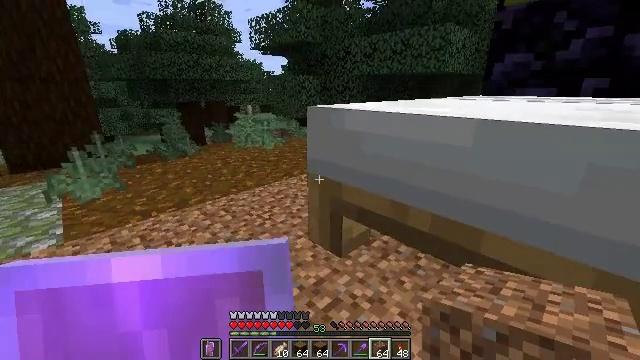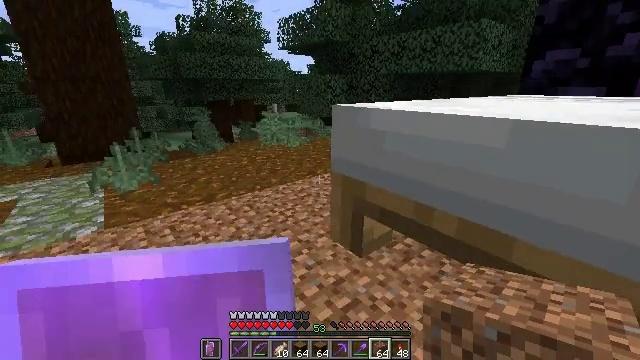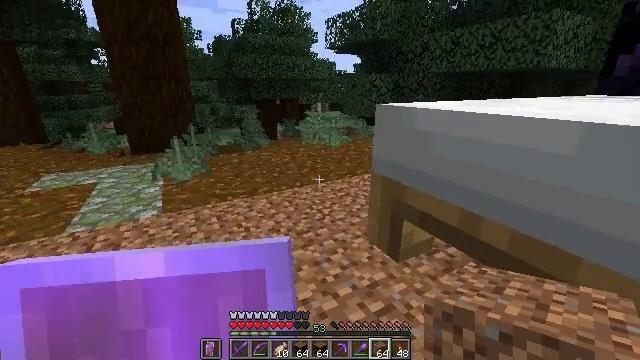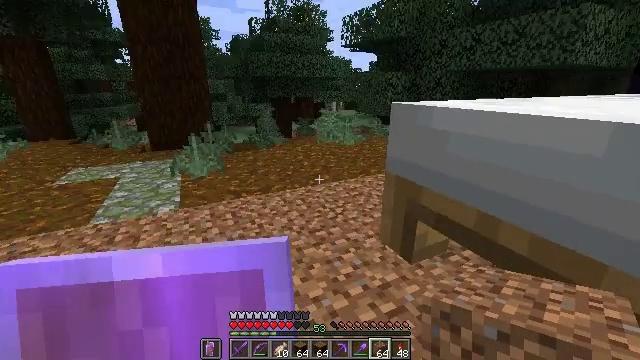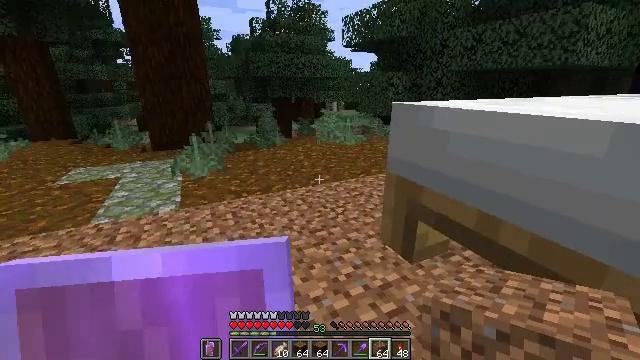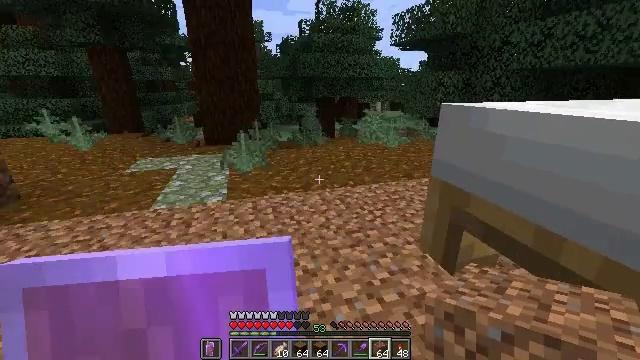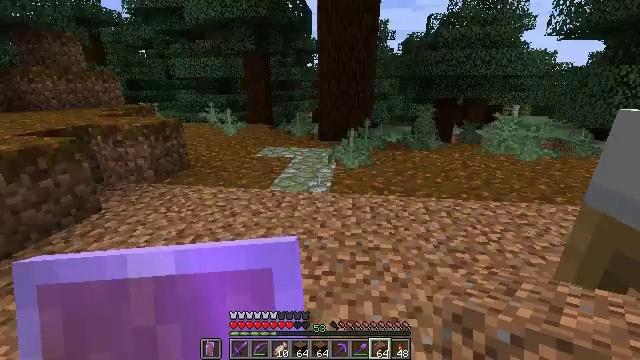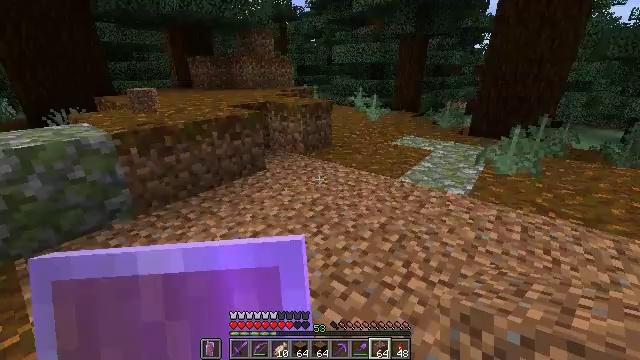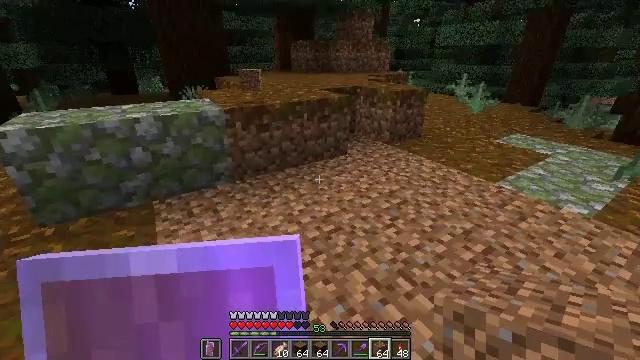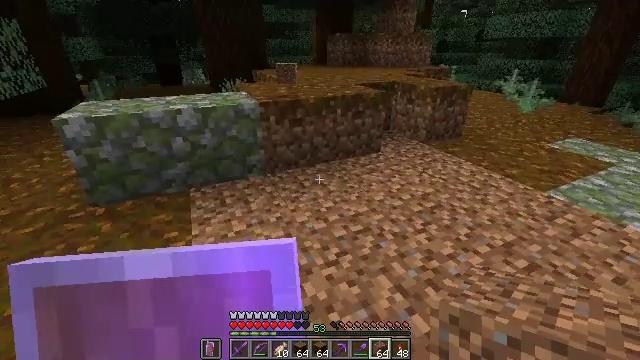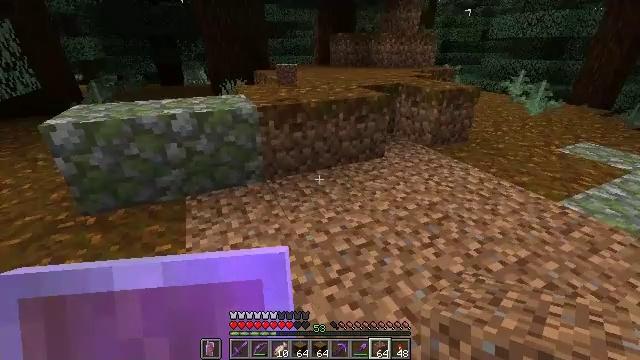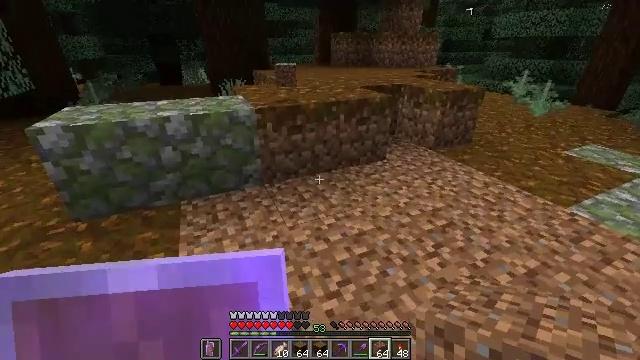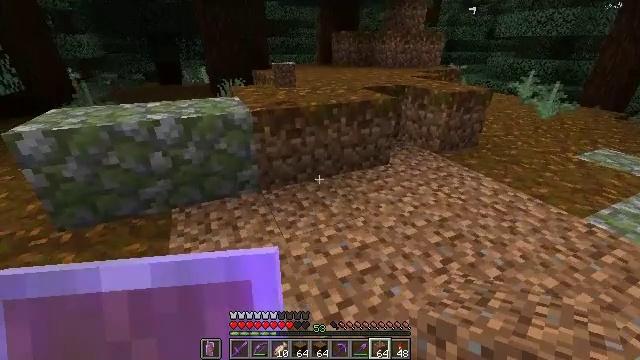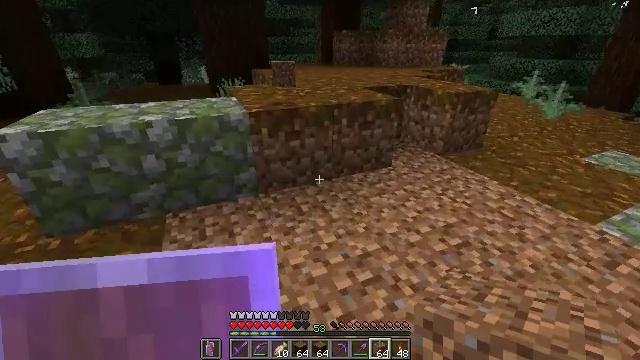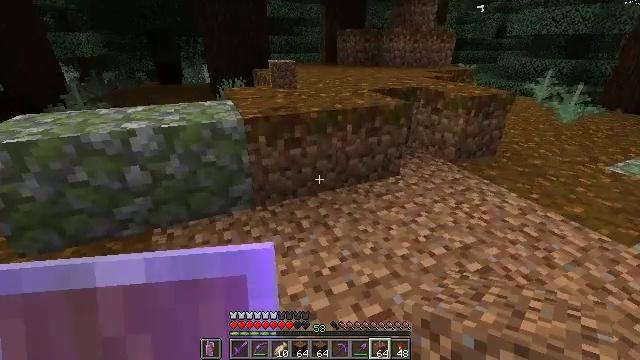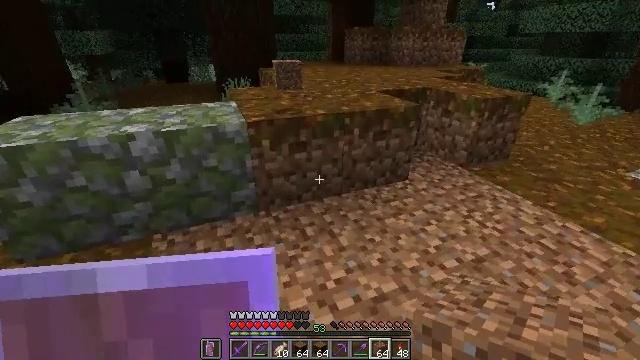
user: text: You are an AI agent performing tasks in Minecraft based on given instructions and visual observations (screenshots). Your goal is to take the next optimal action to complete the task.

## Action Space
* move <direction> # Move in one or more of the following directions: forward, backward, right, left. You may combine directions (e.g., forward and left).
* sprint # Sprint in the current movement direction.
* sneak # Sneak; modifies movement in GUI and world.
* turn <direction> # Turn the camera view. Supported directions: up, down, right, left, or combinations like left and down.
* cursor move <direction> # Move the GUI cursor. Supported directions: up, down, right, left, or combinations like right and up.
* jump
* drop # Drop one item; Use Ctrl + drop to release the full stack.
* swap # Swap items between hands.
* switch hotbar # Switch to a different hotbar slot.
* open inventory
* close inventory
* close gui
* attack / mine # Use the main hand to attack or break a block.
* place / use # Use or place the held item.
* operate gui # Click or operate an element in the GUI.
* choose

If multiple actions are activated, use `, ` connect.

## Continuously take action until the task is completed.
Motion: motion action
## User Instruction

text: Gather the podzol block.
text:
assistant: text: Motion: turn left
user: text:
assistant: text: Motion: turn left
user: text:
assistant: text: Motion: turn left
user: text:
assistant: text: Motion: no_op
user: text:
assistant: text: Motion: turn left
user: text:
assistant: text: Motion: turn left
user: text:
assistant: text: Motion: turn left and down
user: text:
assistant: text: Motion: turn left and down
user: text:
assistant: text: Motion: move forward, turn left and down
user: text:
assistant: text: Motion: move forward
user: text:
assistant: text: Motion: move forward
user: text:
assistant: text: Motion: move forward
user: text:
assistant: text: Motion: move forward
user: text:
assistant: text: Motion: move forward
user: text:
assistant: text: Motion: move forward, turn left
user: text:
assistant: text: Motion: move forward
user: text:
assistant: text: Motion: move forward
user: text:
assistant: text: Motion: move forward
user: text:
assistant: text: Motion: move forward
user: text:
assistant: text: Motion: move forward and move right, turn left
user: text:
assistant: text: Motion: move forward and move right, turn left
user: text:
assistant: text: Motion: move forward and move right, turn left
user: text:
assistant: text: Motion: move forward and move right, turn left
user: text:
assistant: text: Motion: move forward and move right
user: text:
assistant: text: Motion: move forward and move right
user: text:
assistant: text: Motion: move forward and move right
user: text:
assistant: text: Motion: move right, turn left
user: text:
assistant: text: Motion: move right
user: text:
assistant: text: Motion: move right, turn left
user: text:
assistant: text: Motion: move right, turn left